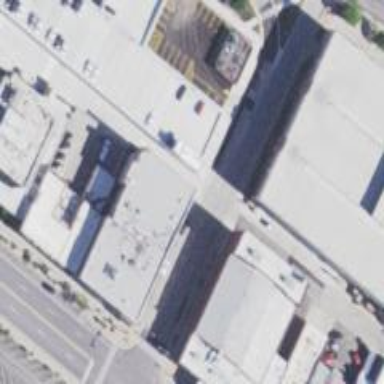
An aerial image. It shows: Commercial building that houses theatre.